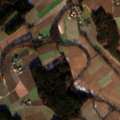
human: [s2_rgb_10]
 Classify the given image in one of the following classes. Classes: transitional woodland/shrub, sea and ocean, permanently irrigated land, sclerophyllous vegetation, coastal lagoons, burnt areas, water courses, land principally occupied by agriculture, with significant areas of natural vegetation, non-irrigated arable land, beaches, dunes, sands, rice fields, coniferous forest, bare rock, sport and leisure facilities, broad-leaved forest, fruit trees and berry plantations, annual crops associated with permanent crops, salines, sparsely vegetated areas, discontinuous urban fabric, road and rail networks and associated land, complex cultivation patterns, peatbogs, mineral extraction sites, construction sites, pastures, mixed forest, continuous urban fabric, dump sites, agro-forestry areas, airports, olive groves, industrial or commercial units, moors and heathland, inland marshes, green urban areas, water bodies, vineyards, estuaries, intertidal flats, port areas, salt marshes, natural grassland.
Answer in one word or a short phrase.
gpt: non-irrigated arable land, complex cultivation patterns, land principally occupied by agriculture, with significant areas of natural vegetation, mixed forest